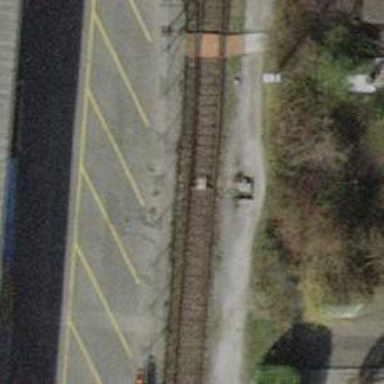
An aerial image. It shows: Single track railway in yard.